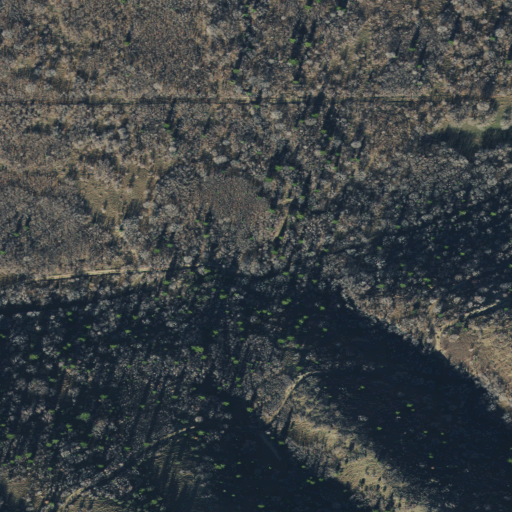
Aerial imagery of valley in Utah named Archers Canyon containing shrub, deciduous forest, and evergreen forest